Interaction volume radius: 5 \u00c5
Interaction volume height: 40 \u00c5
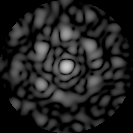
Disorder parameter: 0.5763